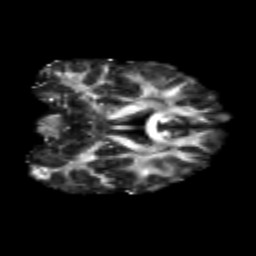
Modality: FA
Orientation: coronal
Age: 24
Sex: male
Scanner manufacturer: siemens
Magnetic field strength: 3 T
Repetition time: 3.5 s
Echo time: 0.125 s